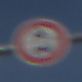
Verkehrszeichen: VerbotKraftfahrzeuge
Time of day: MorningAfternoon
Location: Outdoor (Nature)
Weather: PartlyCloudy
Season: NotSpecified
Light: Natural